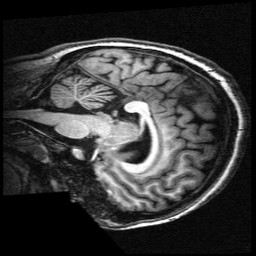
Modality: T1w
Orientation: sagittal
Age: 28
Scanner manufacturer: siemens
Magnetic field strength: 3 T
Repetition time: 2.3 s
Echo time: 0.00336 s